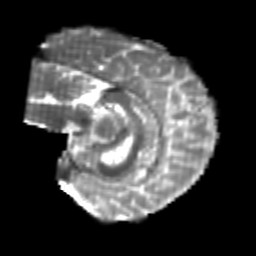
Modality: T2w
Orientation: sagittal
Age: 26
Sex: female
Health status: healthy
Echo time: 0.074 s